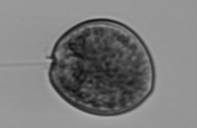
Label: Prorocentrum